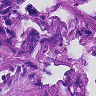
Metastatic tissue present: yes